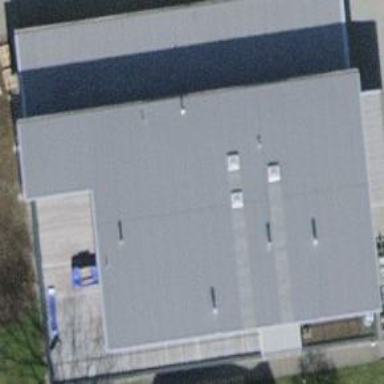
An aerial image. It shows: Industrial building with skillion roof shape.